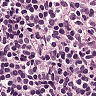
Metastatic tissue present: no